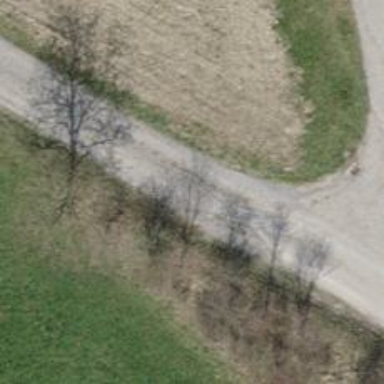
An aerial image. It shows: Track with grade 2 gravel surface.